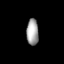
Tissue: lung
Cell type: Smooth muscle cells
Senescence score: 0.5539
Nuclear area (px): 305
Mean DAPI intensity: 165.974